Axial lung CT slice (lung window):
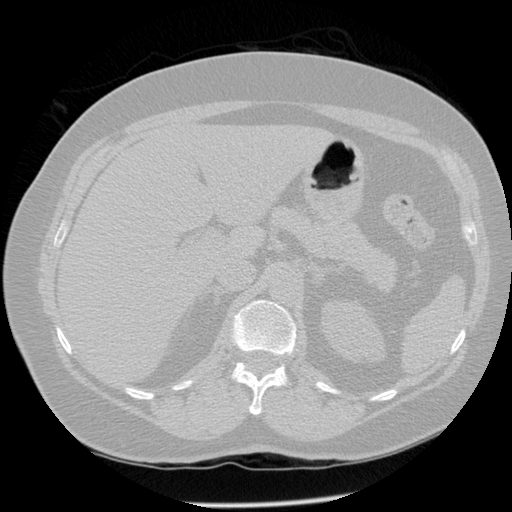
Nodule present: no